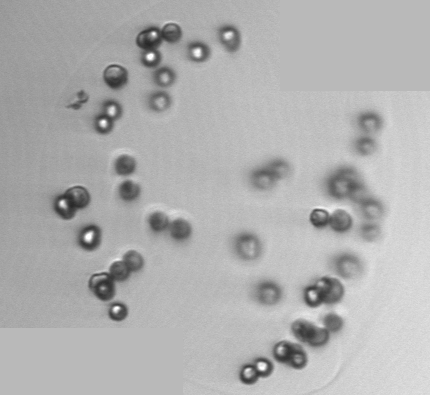
Label: Phaeocystis